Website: macys
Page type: billing-address
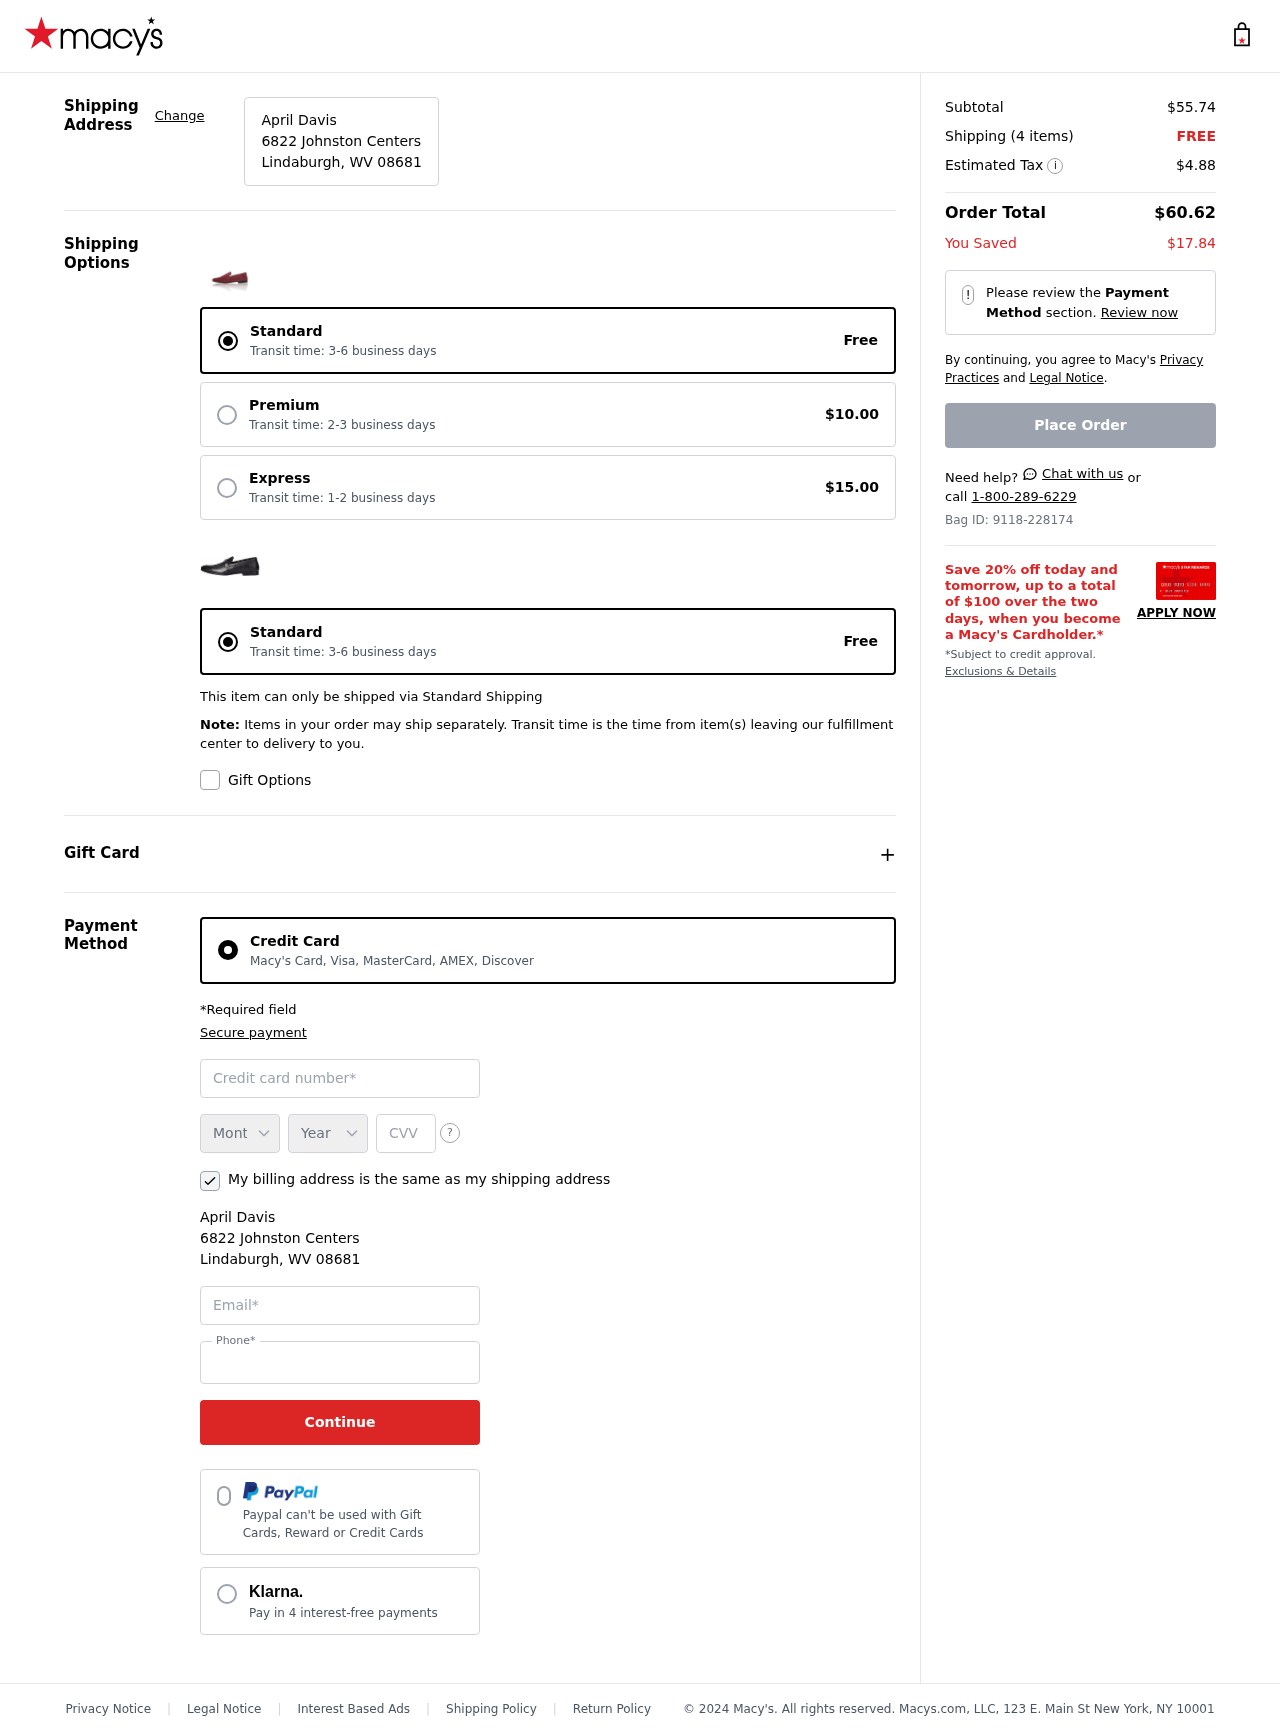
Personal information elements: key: PII_CARD_CVV
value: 403
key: PII_CARD_EXPIRY_MONTH
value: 11
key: PII_CARD_EXPIRY_YEAR
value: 27
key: PII_CARD_NUMBER
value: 5496 7565 7848 5382
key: PII_CITY_STATE_ZIP
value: Lindaburgh, WV 08681
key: PII_EMAIL
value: april.davis@gmail.com
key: PII_FULLNAME
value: April Davis
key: PII_PHONE
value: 5832234333
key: PII_STREET
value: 6822 Johnston Centers
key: PII_FULLNAME2
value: April Davis
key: PII_CITY
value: Lindaburgh
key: PII_STATE_ABBR
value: WV
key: PII_POSTCODE
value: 08681
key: PII_POSTCODE_FULL
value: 08681
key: PII_CITY_STATE
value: Lindaburgh, WV
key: PII_POSTCODE_NUMERIC
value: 8681
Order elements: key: ORDER_SUBTOTAL
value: $55.74
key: ORDER_NUM_ITEMS
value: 4
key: ORDER_SHIPPING_COST
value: FREE
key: ORDER_TAX
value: $4.88
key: ORDER_TOTAL
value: $60.62
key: ORDER_SAVINGS
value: $17.84
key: ORDER_ID
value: Bag ID: 9118-228174